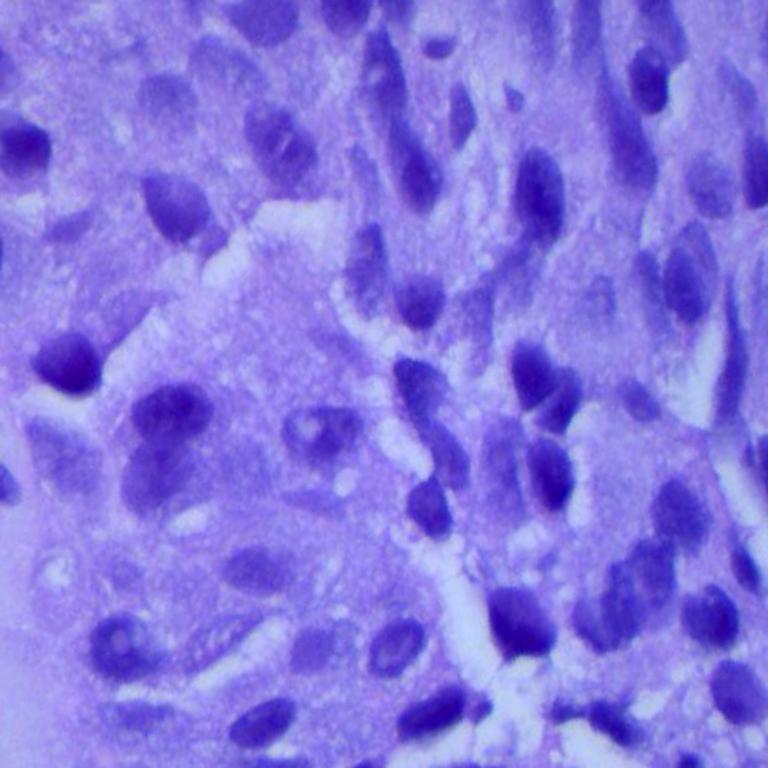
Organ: lung
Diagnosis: squamous carcinomas